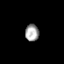
Tissue: prostate
Cell type: Myeloid cells
Senescence score: 0.7286
Nuclear area (px): 224
Mean DAPI intensity: 165.728